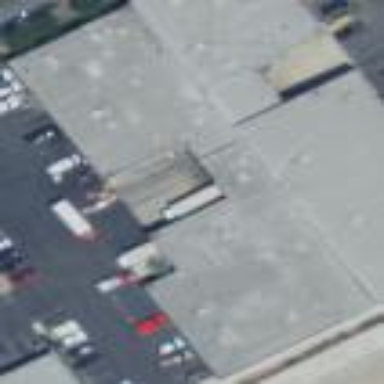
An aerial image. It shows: Warehouse building.